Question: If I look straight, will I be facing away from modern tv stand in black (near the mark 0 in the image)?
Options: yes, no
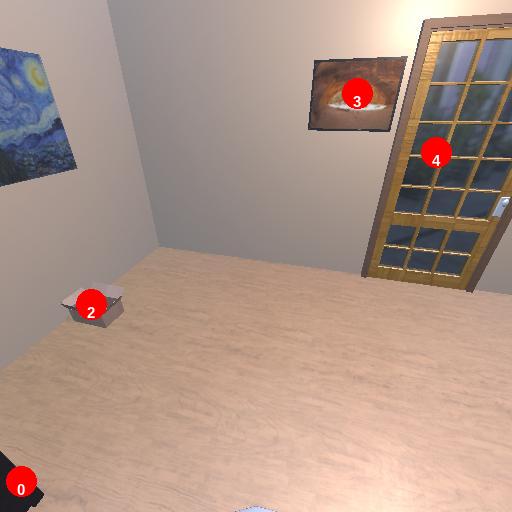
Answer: yes